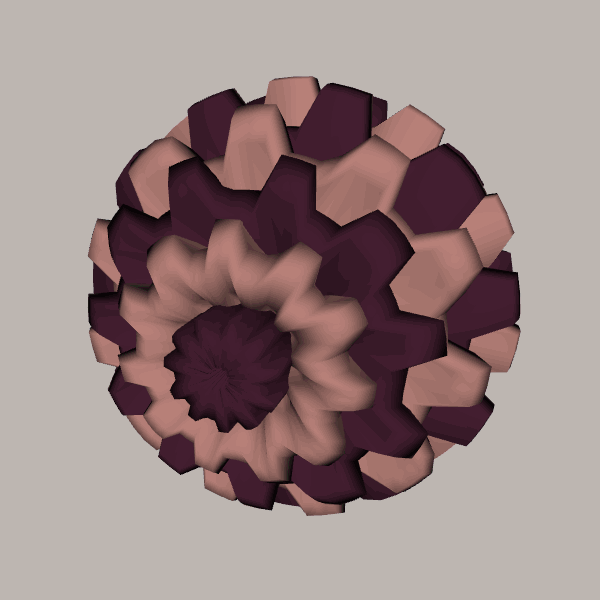
Background: light